Question: I'm using Inno Setup and Graphical Installer with InnoTools Downloader to download an updated file during installation.

I have successfully been able to change the other elements/controls of the installer, for example MemoReady.Height := 100
I cannot find the name of the control which the GUI for the InnoTools Downloader runs in. I can see that a Custom Page has been created here...
'itd_downloadpage := CreateCustomPage(afterID, ITD_GetString(ITDS_TitleCaption), ITD_GetString(ITDS_TitleDescription));'
I have tried the following within it_download.iss under the code:
'procedure ITD_NowDoDownload(sender: TWizardPage);'
'sender.pnlContainer.height := 100;'
'itd_downloadpage.Height := 100'
....and many other combinations.
I have looked in to the pascal source code with comes with the package and I I could make the adjustment there and repackage the dll, but that is not a route I would like to go down.
I'm Lost! Any help is greatly appreciated.
Thanks!
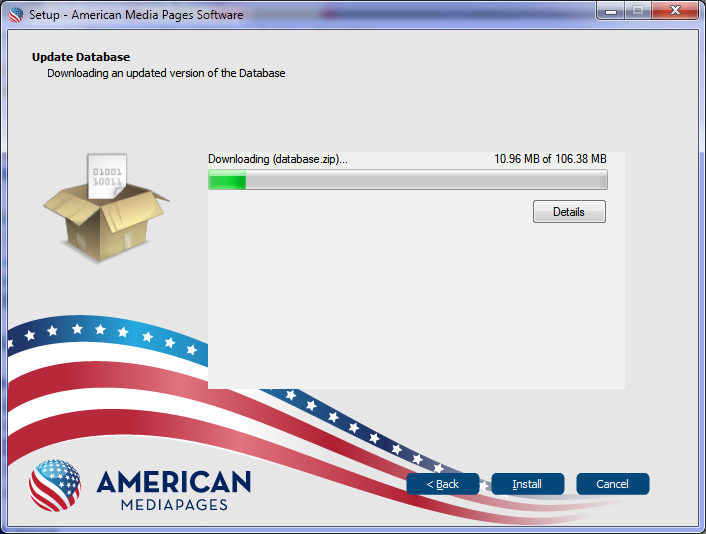
Answer: Here is solution for this problem: <URL>
I wrote a short blog article where you can download simple example and modified files.
The ITD library was rebuilt because it was covering background with it's own form.